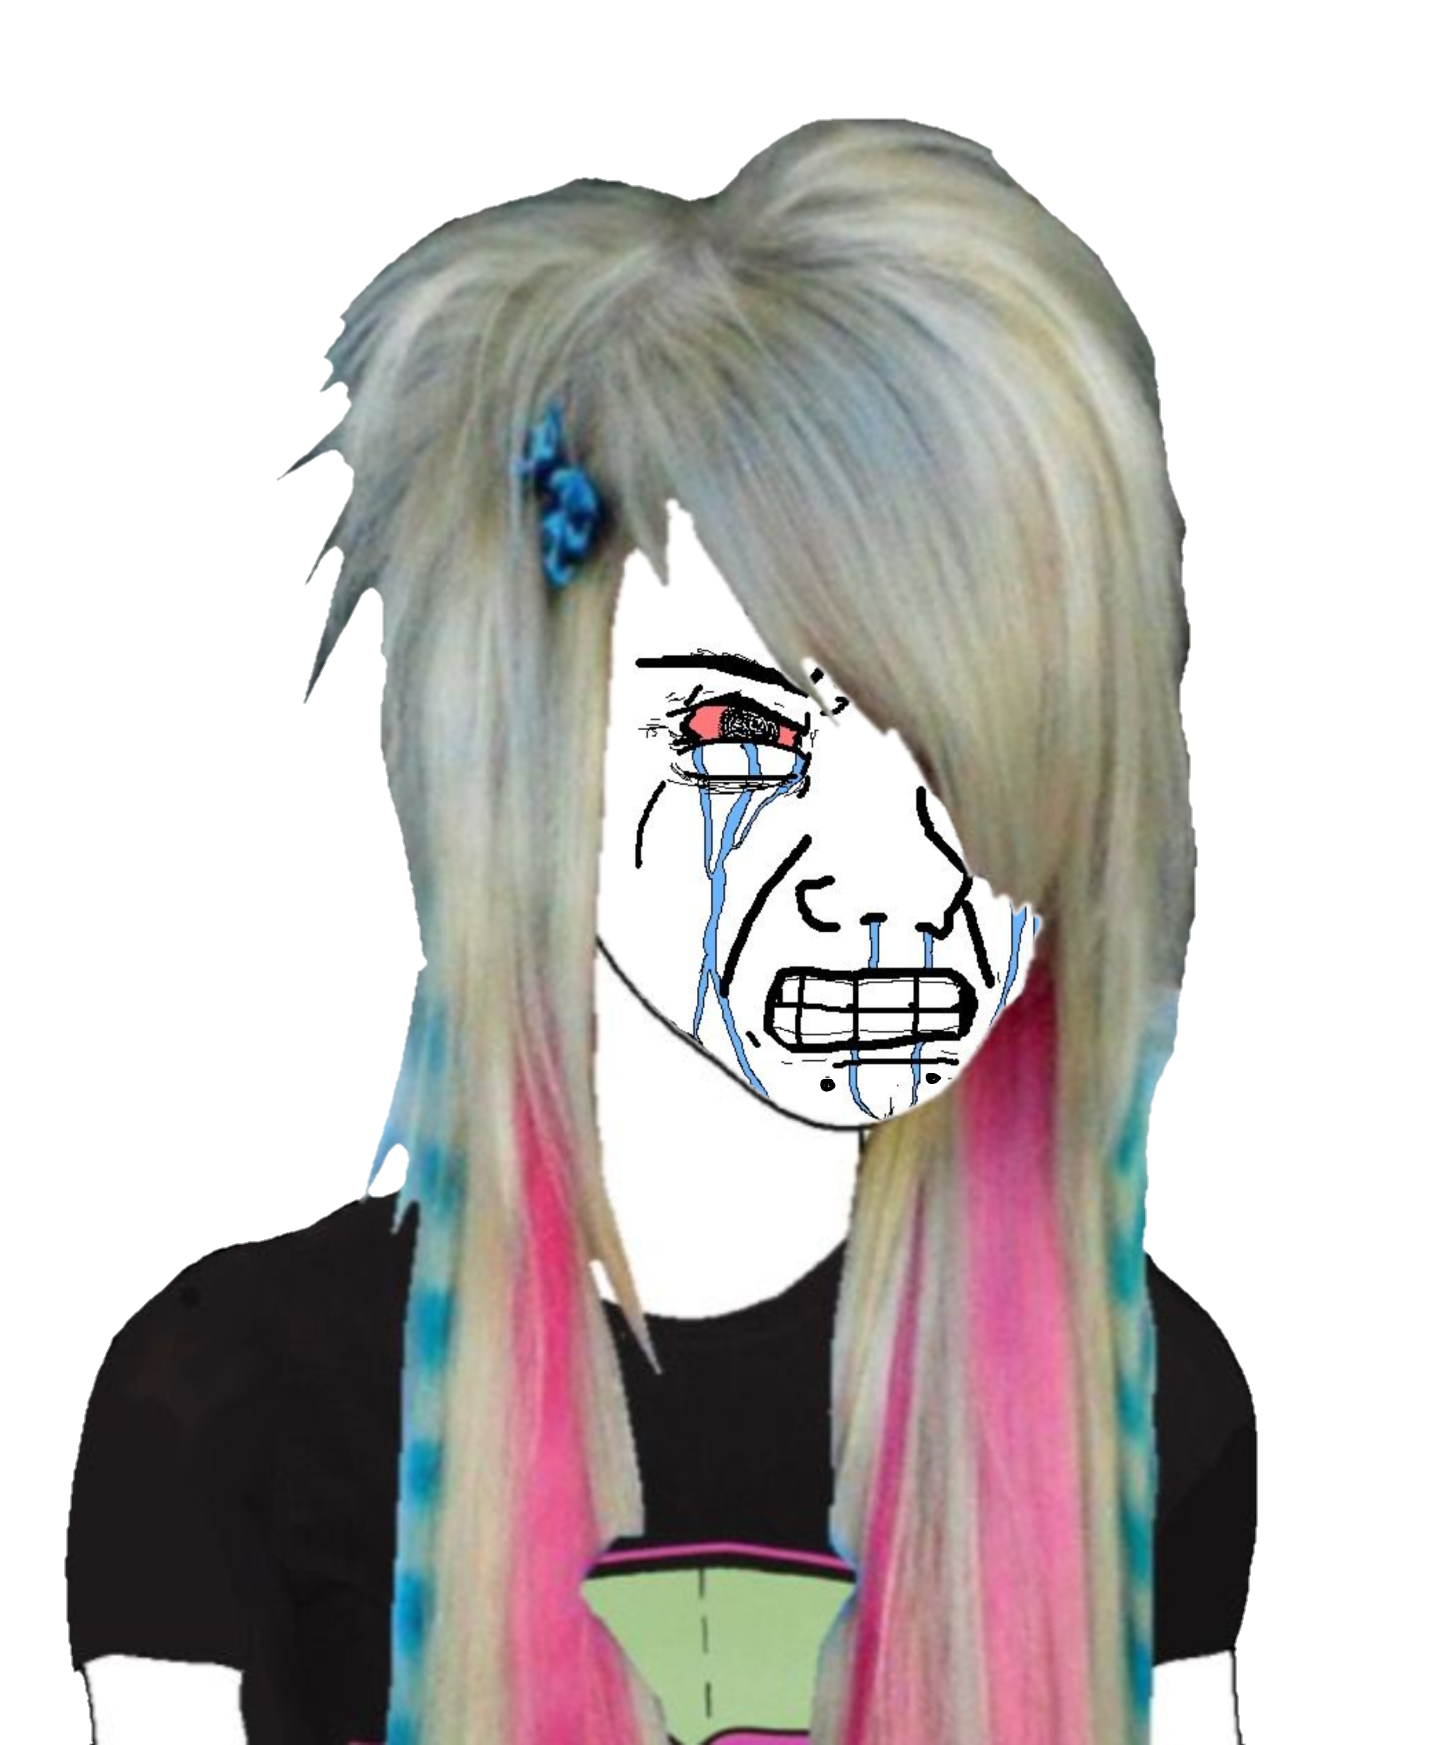
Label: 5_Crying_Wojak